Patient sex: F
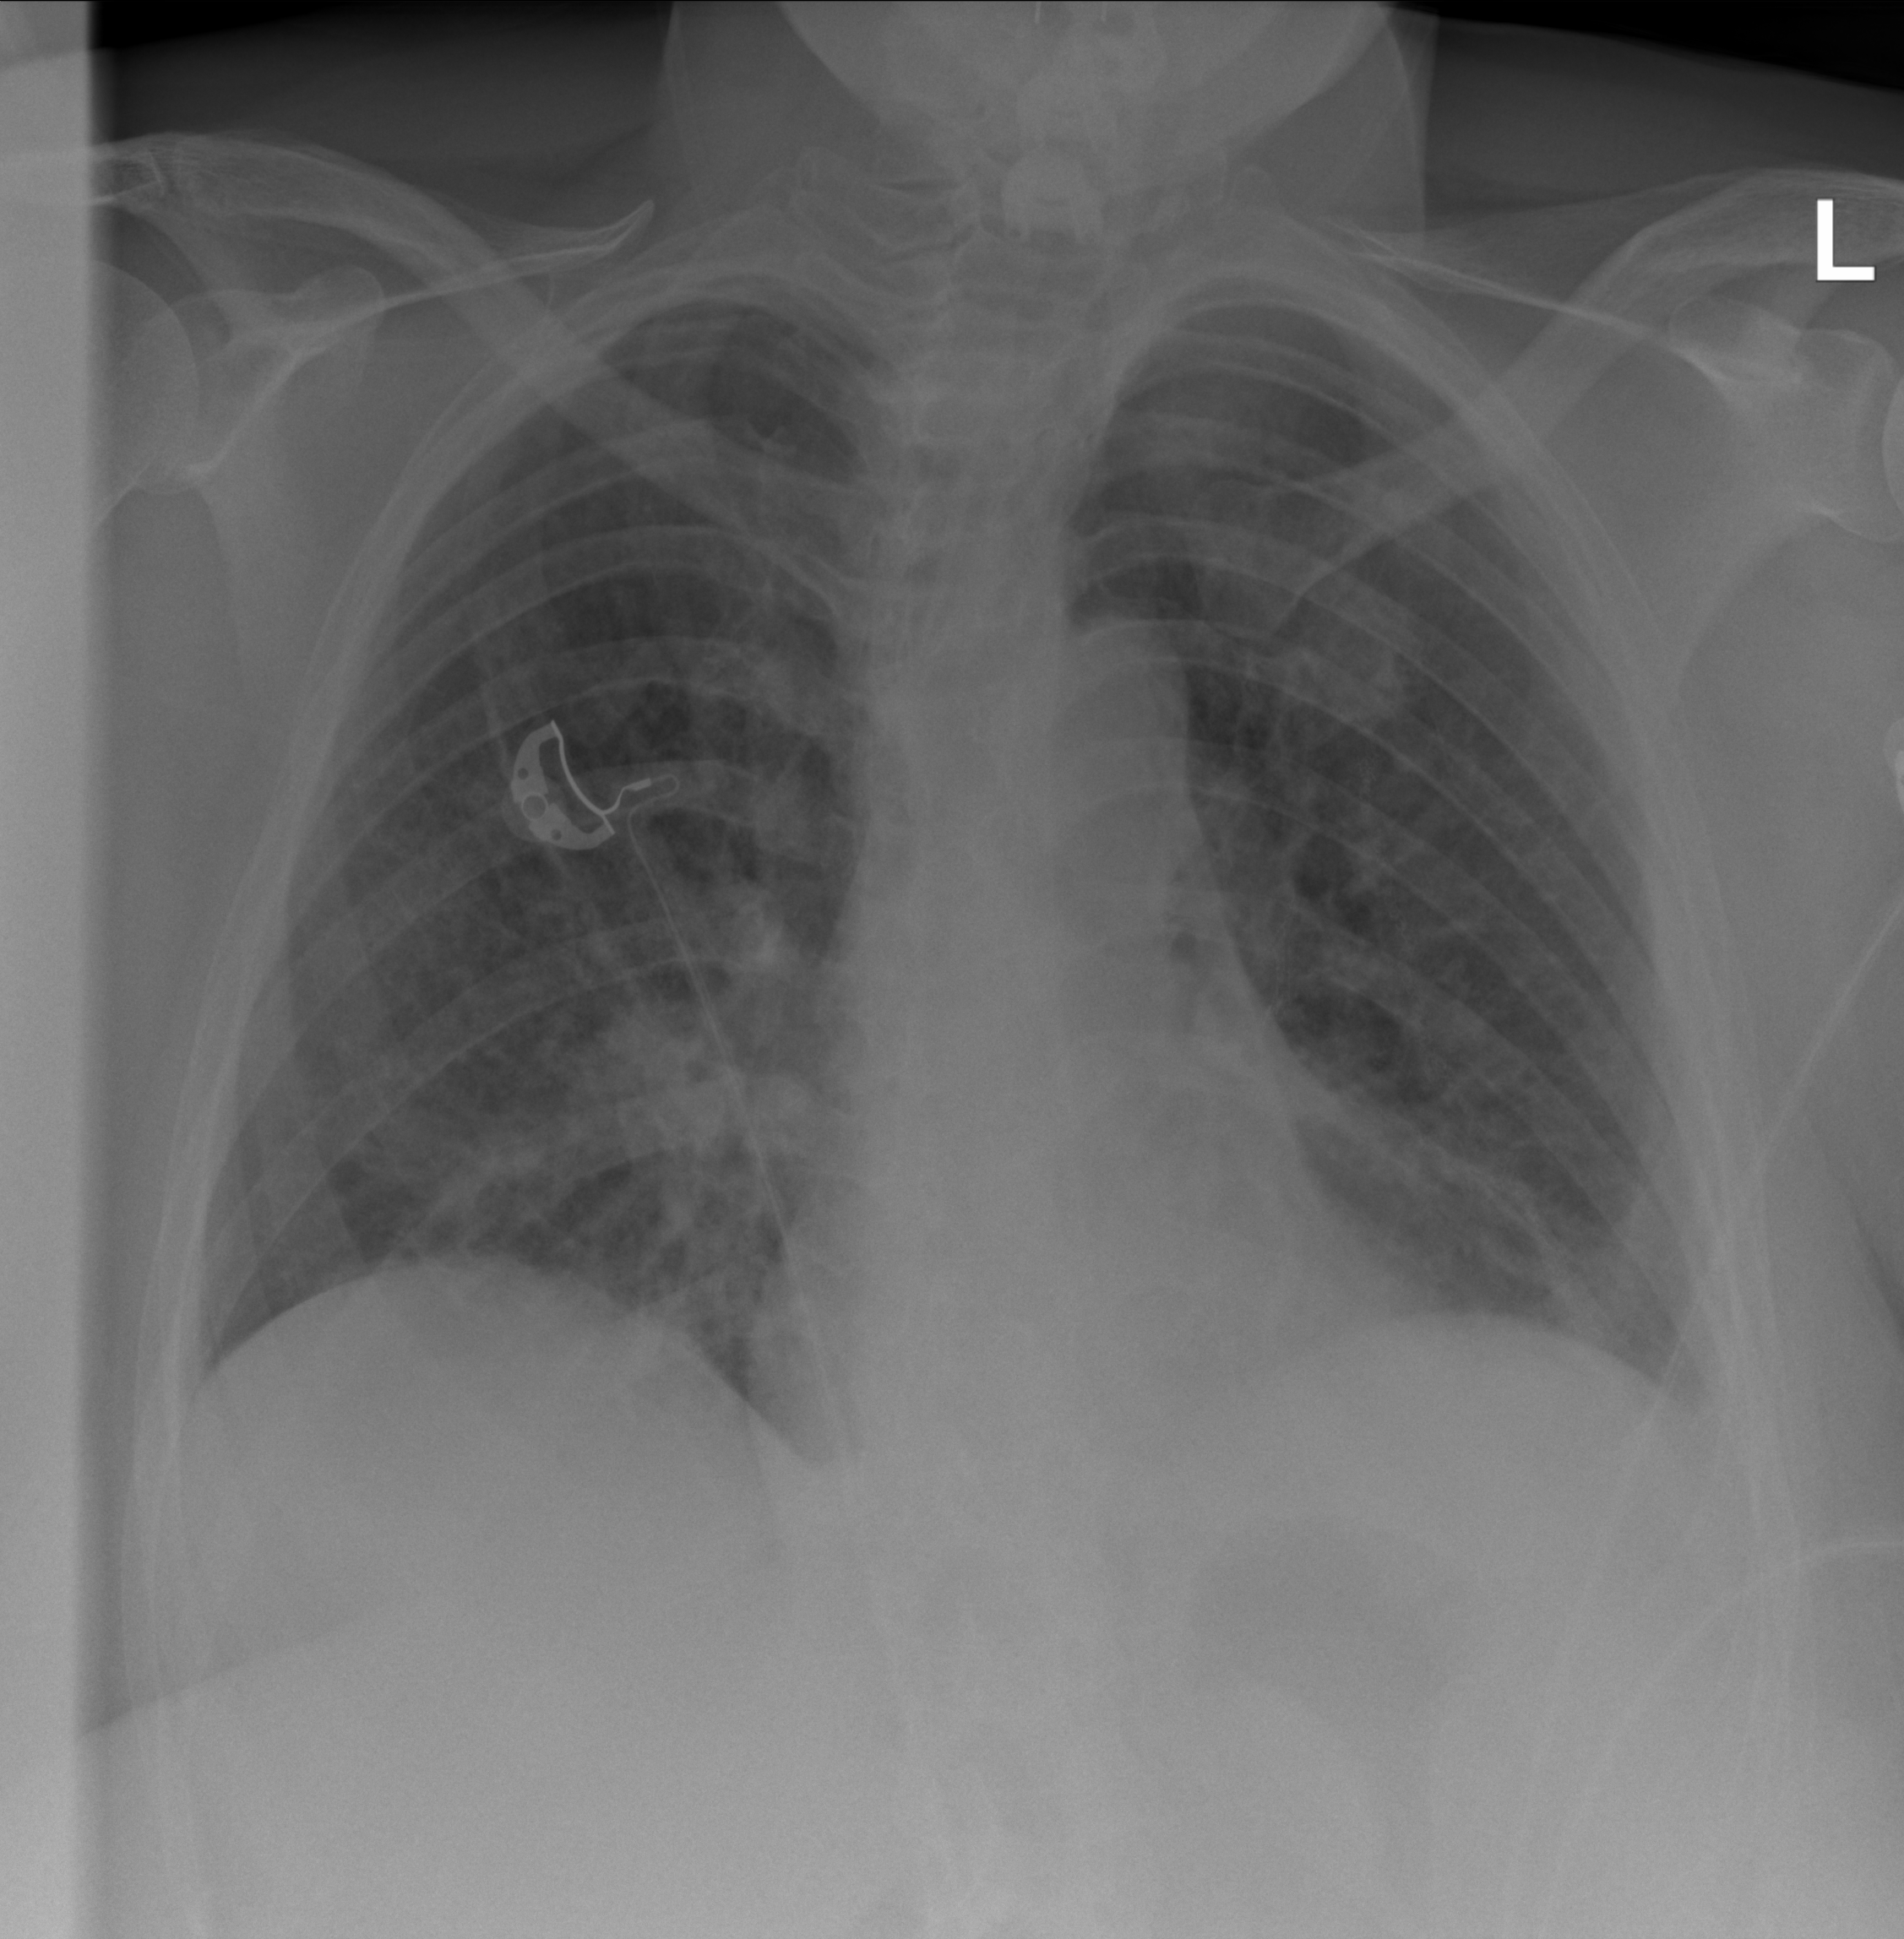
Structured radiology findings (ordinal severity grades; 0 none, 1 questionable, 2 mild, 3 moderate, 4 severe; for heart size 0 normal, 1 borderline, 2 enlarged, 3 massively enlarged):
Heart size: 2
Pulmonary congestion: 2
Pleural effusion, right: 2
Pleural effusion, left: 2
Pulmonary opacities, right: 2
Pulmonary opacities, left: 0
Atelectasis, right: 2
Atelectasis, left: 2